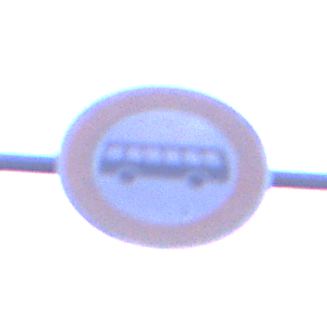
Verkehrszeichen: VerbotKraftomnibusse
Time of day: Night
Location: Outdoor (Suburban)
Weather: PartlyCloudy
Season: NotSpecified
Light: Artificial